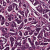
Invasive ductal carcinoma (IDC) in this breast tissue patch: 1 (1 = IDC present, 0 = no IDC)